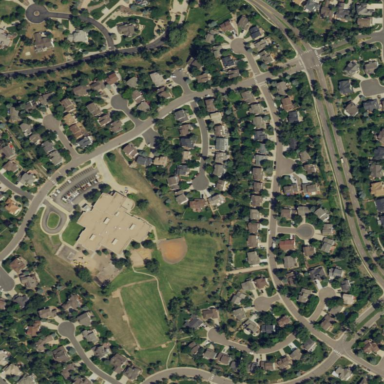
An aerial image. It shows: Residential area consisting of single-family homes.